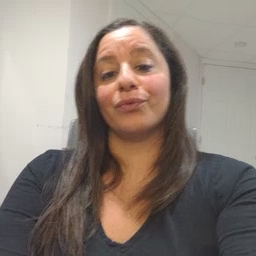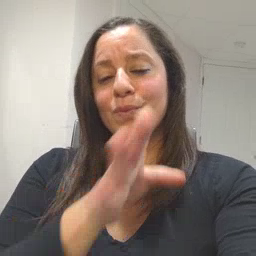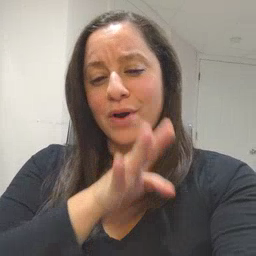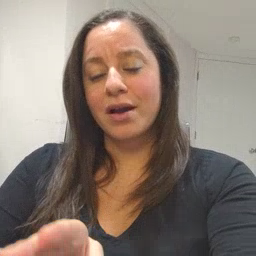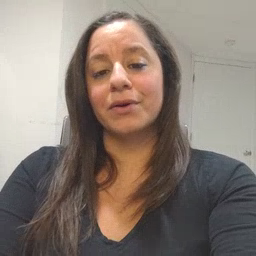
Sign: quiet